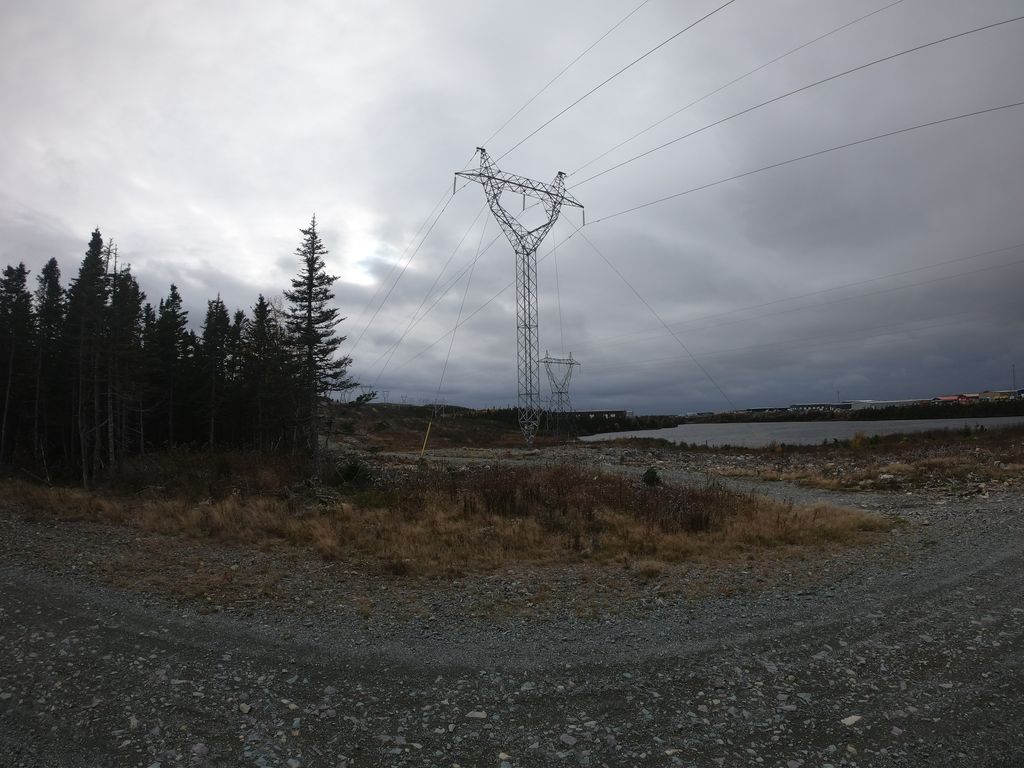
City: st_johns